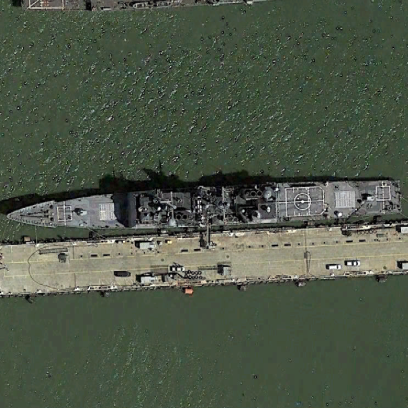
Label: cruiser